Question: I have already did a one-day search before posting but with no luck
I have a HTML5 video in a wrapper with a solid colour (e.g. blue) background .
I want to apply a 2-colour '.png' 1440x900 image mask over the video so to obtain, as a final result, a video with some transparent parts, corresponding to the black squares of the image mask (and the mask should scale proportionally with video, so as to be somehow )

With the attempted solution (see below) I can see nothing (latest Chrome and Firefox): the page is completely blue coloured and the video starts
I tried some demos found <URL> but in both the examples the mask applied is not made with an image. Here's the basic code I'm trying.
'''
<!DOCTYPE html>
<head>
<!--[if IE]><script src="http://html5shiv.googlecode.com/svn/trunk/html5.js"></script><![endif]-->
<style>
body {
background: #5a91b4;
}
div {
width: 1440px;
}
video {
width: 100%;
mask:url('#imask');
-webkit-mask:url('mask.svg');
}
</style>
</head>
<body>
<div>
<video autoplay controls>
<source src="http://www.html5multimedia.com/code/media/parrots-small.mp4" type="video/mp4">
<source src="http://www.html5multimedia.com/code/media/parrots-small.webm" type="video/webm">
</video>
</div>
<svg version="1.1" xmlns="http://www.w3.org/2000/svg" xmlns:xlink="http://www.w3.org/1999/xlink" viewBox="0 0 1440 900">
<defs>
<mask id="imask" >
<image width="1440" height="900" xlink:href="http://copy.com/TCImDzmSoq8CrU8W/mask.png">
</mask>
</defs>
</svg>
</body>
</html>
'''
The file:
'''
<?xml version="1.0" standalone="no"?>
<!DOCTYPE svg PUBLIC "-//W3C//DTD SVG 1.1//EN" "http://www.w3.org/Graphics/SVG/1.1/DTD/svg11.dtd">
<svg version="1.1" id="vmask" preserveAspectRatio="xMinYMin"
viewBox="0 0 1440 900"
xmlns="http://www.w3.org/2000/svg"
xmlns:xlink="http://www.w3.org/1999/xlink">
<defs>
<mask>
<image width="1440" height="900" xlink:href="http://copy.com/TCImDzmSoq8CrU8W/mask.png">
</mask>
</defs>
</svg>
'''
I'm also open to evaluate a different approach to obtain the same effect.
Thank you in advance guys
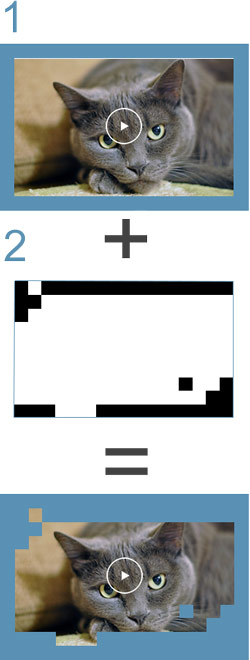
Answer: If you convert your mask in pure SVG, it will work line in this demo <URL>
The svg is at <URL>
This is the
'''
<?xml version="1.0" encoding="UTF-8" standalone="no"?>
<svg viewBox="0 0 1440 899" version="1.1" xmlns="http://www.w3.org/2000/svg" xmlns:xlink="http://www.w3.org/1999/xlink">
<g id="Page-1" stroke="none" stroke-width="1" fill="none" fill-rule="evenodd">
<g id="Group" transform="translate(720.000000, 449.000000) scale(1, -1) translate(-720.000000, -449.000000) " fill="#000000">
<path d="M0,830.648889 L0,-<PHONE> L1440,-<PHONE> L1440,830.65 L1440,853.1 L1440,898 L810,898 L180,898 L90,897.997778 L45,898 L0,898 L0,830.648889 L0,830.648889 Z M0,830.648889 L0,897.997778 L90,897.997778 L90,853.1 L90,808.2 L135,808.2 L180,808.2 L180,853.1 L180,897.997778 L1440,897.997778 L1440,830.65 L1440,808.2 L810,808.2 L180,808.2 L180,763.3 L180,718.4 L135,718.4 L90,718.4 L90,673.5 L90,628.6 L45,628.6 L0,628.6 L0,763.3 L0,830.648889 L0,830.648889 Z M1080,224.5 L1080,179.6 L1125,179.6 L1170,179.6 L1170,224.5 L1170,269.4 L1125,269.4 L1080,269.4 L1080,224.5 Z M1350,224.5 L1350,179.6 L1305,179.6 L1260,179.6 L1260,134.7 L1260,89.8 L900,89.8 L540,89.8 L540,44.9 L540,0 L990,0 L1440,0 L1440,134.7 L1440,269.4 L1395,269.4 L1350,269.4 L1350,224.5 Z M0,44.9 L0,0 L135,0 L270,0 L270,44.9 L270,89.8 L135,89.8 L0,89.8 L0,44.9 Z" id="Rectangle-1"></path>
</g>
</g>
</svg>
'''
And in the css you call it
'''
-webkit-mask-box-image: url(urlto/mask.svg)
'''